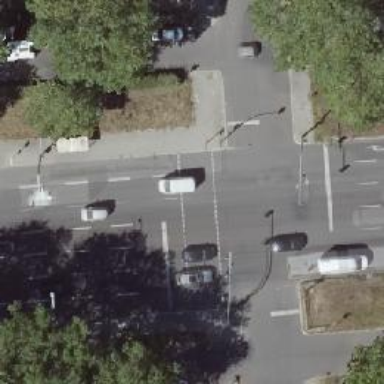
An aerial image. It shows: Crossing with traffic signals.